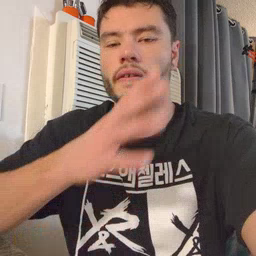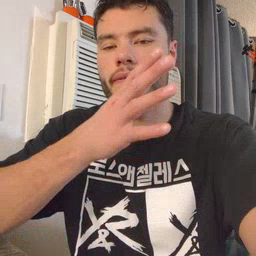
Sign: farm